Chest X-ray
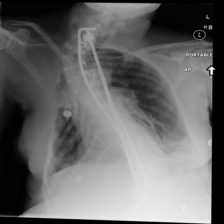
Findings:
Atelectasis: negative
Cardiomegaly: negative
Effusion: negative
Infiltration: negative
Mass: negative
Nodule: negative
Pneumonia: negative
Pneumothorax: negative
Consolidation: negative
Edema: negative
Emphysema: negative
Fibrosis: negative
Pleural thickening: negative
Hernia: negative